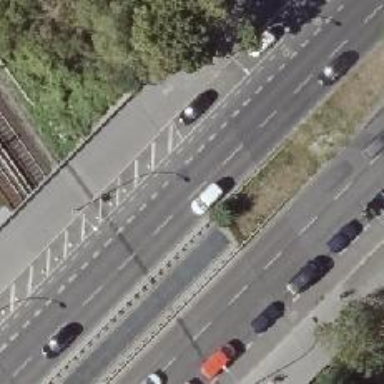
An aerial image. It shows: Tertiary road with asphalt surface. There is parking lane on the right side.